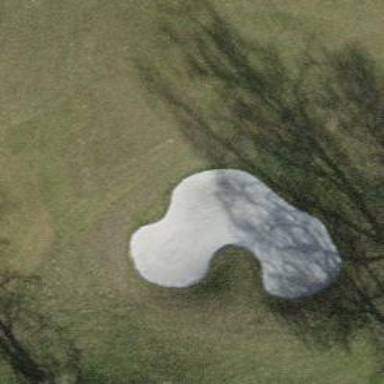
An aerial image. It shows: Sand bunker on golf course.